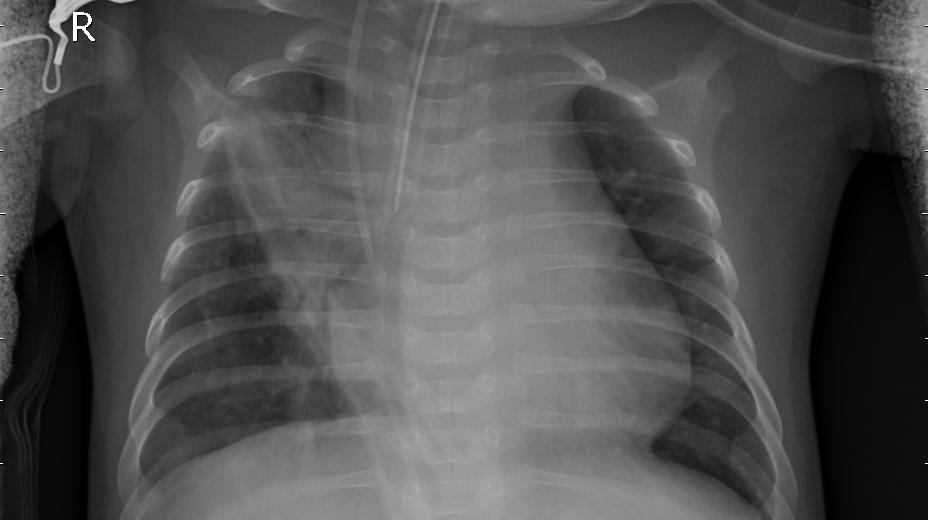
Diagnosis: PNEUMONIA